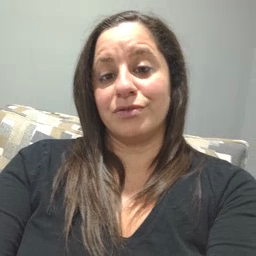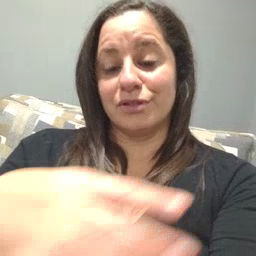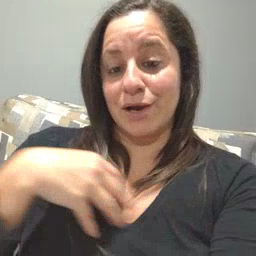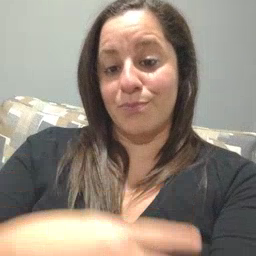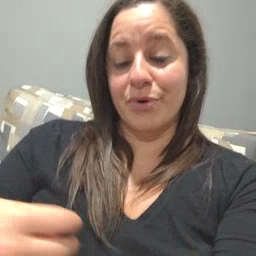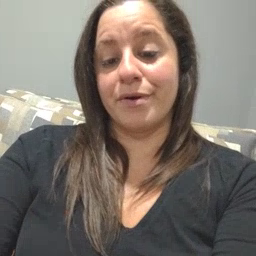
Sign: zebra